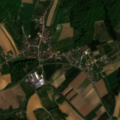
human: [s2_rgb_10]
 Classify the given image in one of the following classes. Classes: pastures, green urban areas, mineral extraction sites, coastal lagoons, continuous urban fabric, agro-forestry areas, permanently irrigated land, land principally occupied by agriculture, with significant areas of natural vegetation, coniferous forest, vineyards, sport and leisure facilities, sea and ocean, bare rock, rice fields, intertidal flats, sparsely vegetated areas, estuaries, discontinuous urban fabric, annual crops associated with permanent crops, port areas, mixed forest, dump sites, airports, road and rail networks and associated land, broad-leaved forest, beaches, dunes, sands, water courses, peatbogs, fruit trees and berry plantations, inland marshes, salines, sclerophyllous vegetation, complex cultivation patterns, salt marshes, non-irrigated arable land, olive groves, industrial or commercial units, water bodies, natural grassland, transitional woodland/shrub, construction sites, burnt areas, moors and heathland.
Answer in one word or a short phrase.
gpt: non-irrigated arable land, land principally occupied by agriculture, with significant areas of natural vegetation, broad-leaved forest